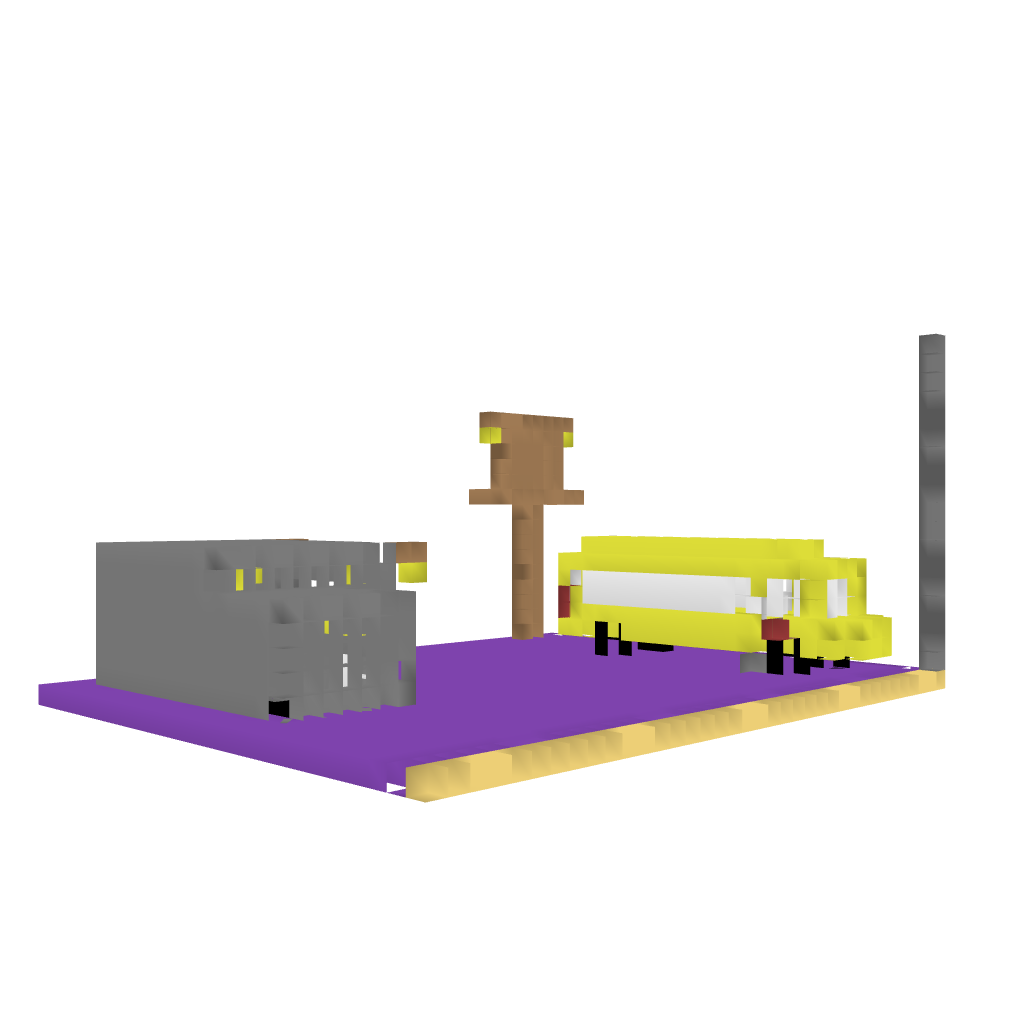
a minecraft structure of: School Bus bad low quality